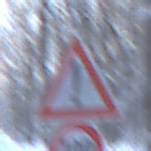
Verkehrszeichen: Gefahrenstelle
Zusatzzeichen unten: Geschwindigkeit100
Umgebung: Outdoor, Nature
Tageszeit: MorningAfternoon
Wetter: Clear
Licht: Natural
Jahreszeit: Winter
Kontrast: LowContrast